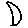
Label: moon